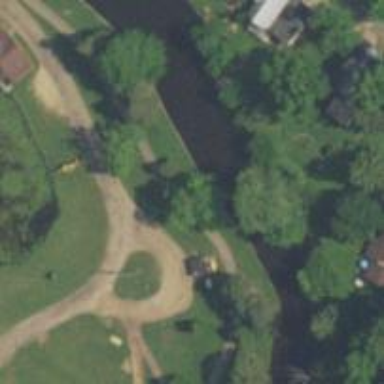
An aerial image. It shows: Disc golf hole.